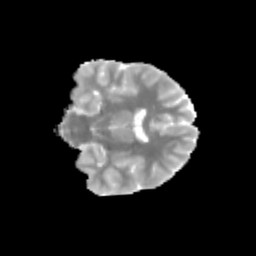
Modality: MD
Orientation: coronal
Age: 10
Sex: male
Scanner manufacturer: siemens
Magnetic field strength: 3 T
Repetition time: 3.8 s
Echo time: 0.07 s